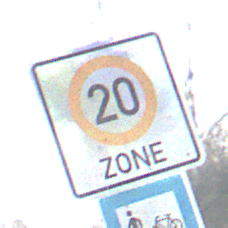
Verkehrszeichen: BeginnZone20
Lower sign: SackgasseRadverkehrFussgaengerDurchlaessig
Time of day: MorningAfternoon
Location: Outdoor (Suburban)
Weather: PartlyCloudy
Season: NotSpecified
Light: Natural